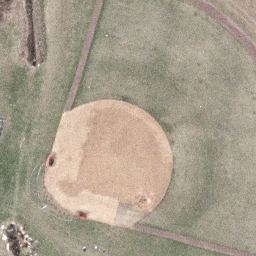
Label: baseballdiamond